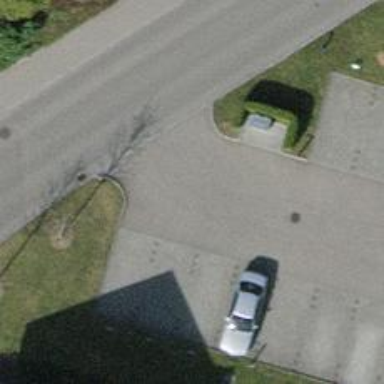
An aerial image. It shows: Parking aisle designated as service road.